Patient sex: F
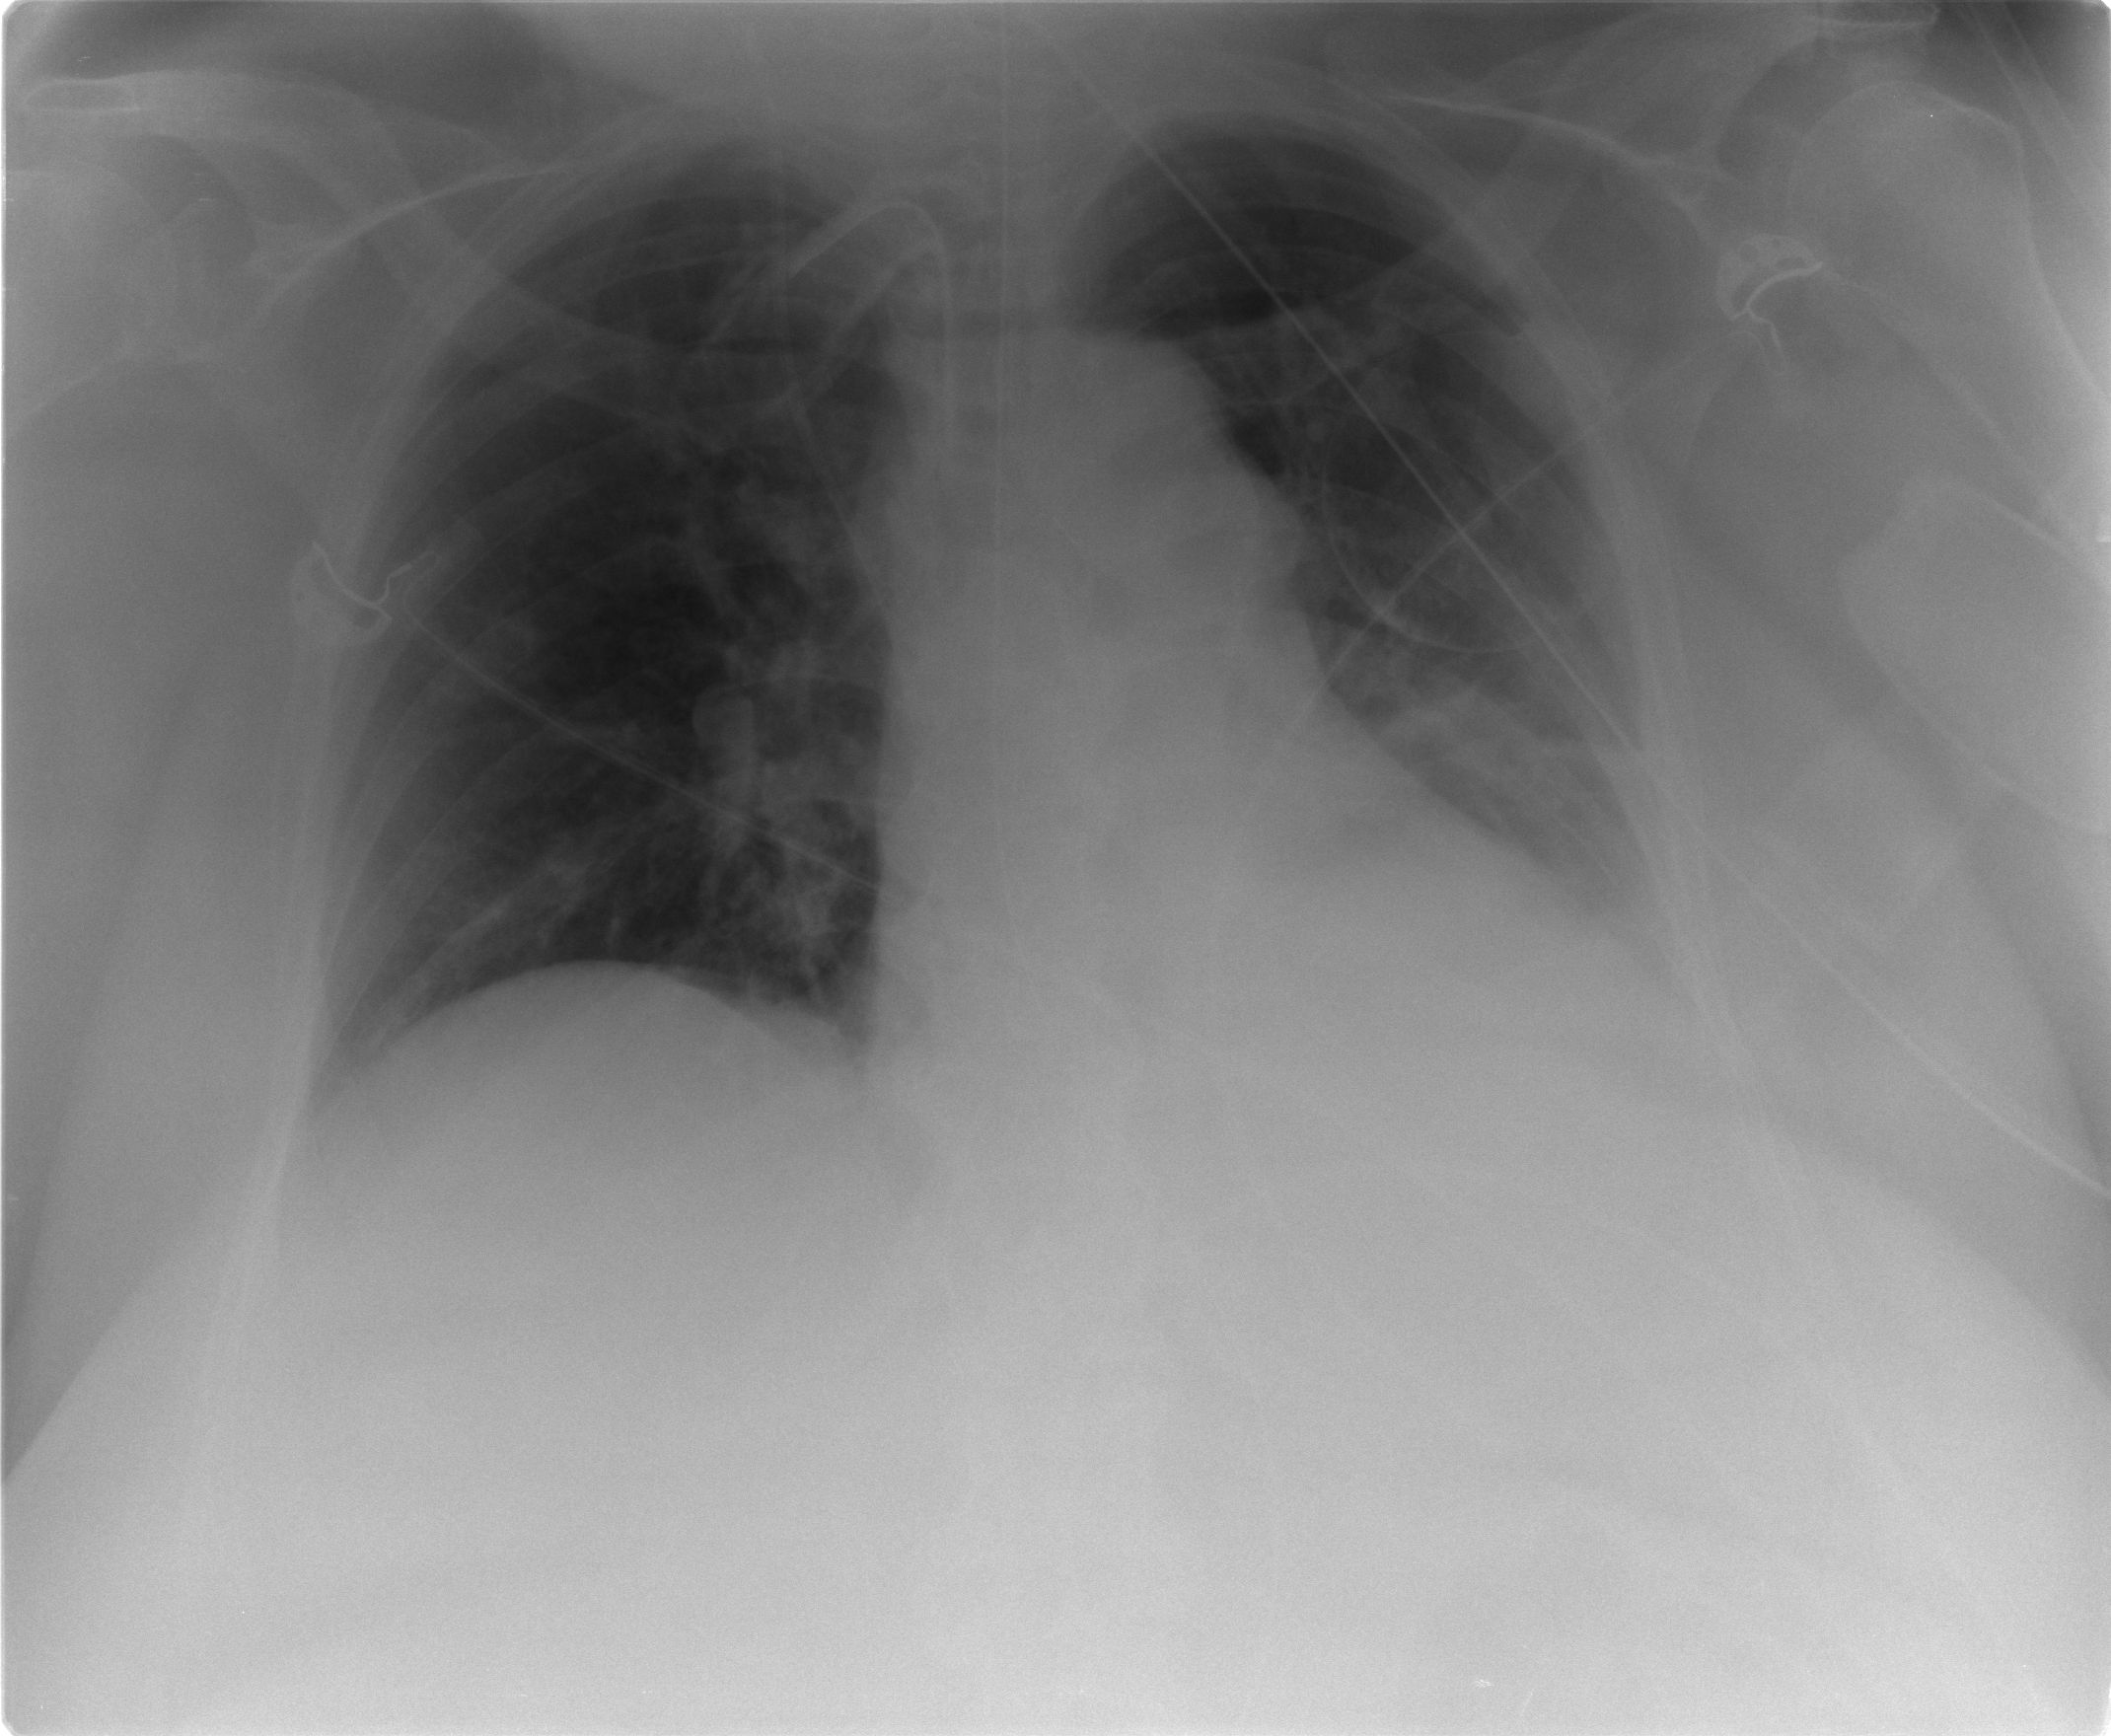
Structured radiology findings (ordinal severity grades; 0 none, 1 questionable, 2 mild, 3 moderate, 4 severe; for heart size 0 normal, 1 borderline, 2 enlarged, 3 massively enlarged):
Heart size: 0
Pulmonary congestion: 2
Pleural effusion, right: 0
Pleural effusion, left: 2
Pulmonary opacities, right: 0
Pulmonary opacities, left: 1
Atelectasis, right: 0
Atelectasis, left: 2